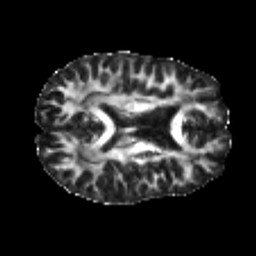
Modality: FA
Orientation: axial
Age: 21
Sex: male
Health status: healthy
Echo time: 0.074 s